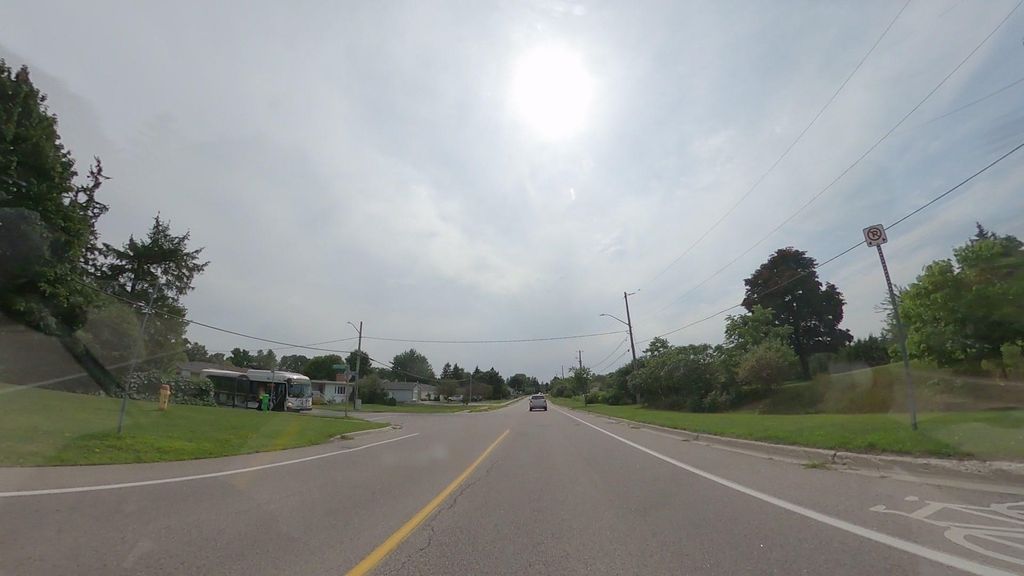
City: kitchener-waterloo